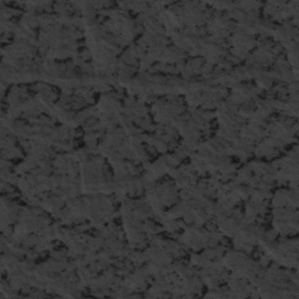
Label: frost